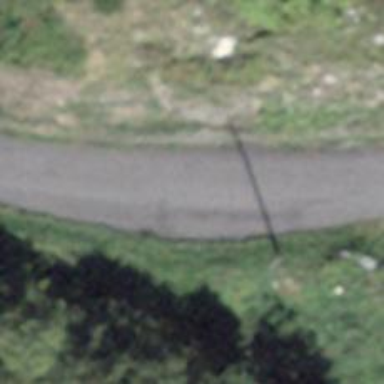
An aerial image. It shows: Passing place on the road.